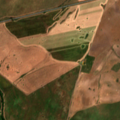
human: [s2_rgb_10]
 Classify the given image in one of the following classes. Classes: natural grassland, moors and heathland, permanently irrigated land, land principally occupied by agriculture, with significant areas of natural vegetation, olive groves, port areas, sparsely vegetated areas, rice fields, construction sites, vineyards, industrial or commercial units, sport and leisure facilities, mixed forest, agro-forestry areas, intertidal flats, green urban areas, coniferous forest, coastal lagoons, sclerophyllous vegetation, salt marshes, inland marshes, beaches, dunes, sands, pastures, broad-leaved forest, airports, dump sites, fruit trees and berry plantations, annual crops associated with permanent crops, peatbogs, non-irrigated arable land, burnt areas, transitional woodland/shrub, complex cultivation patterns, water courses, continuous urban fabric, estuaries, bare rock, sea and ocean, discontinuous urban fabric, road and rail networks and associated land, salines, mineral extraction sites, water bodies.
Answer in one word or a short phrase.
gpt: continuous urban fabric